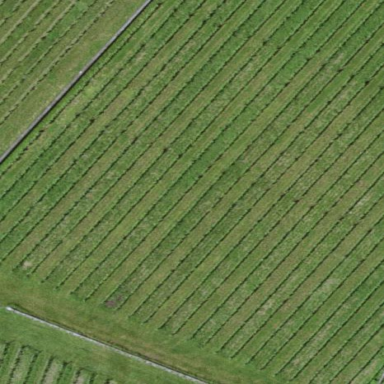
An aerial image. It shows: Vineyard where grapes are grown.